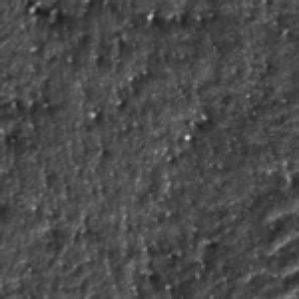
Label: frost